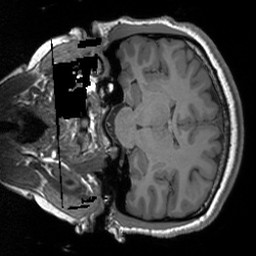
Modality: T1w
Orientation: coronal
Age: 21
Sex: female
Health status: healthy
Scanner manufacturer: siemens
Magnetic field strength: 3 T
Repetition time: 1.9 s
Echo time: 0.00252 s